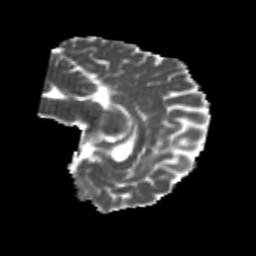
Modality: MD
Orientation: sagittal
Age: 20
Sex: female
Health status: healthy
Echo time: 0.074 s